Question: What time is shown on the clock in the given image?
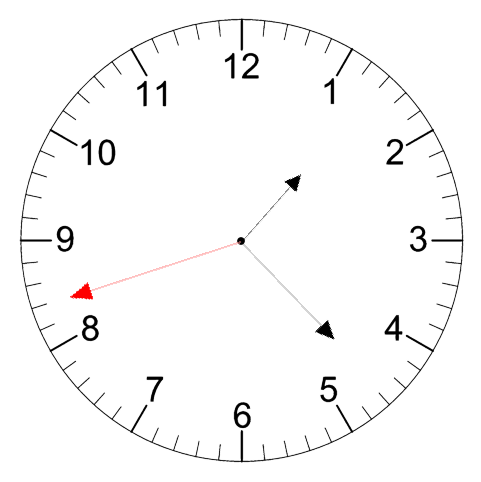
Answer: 01:22:42